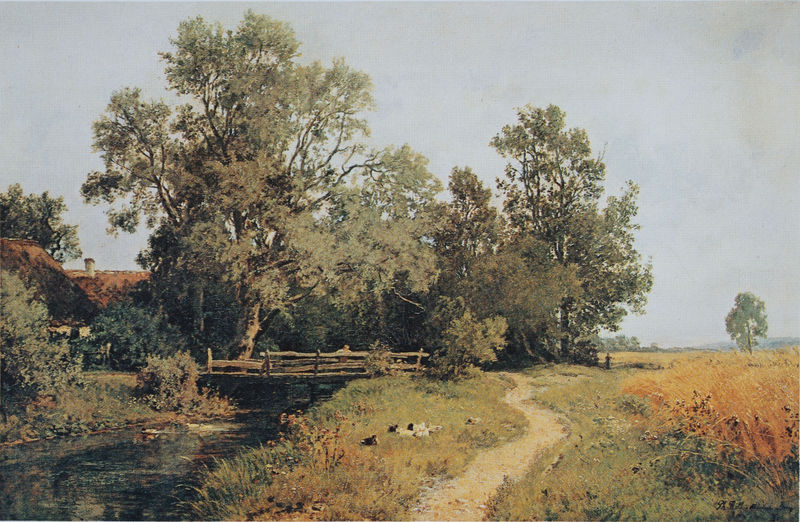
Titel: Brücke bei Gern
Künstler: Philipp Röth
Standort: Dachau
Institution: Schloss Haimhausen, Gemälde-Cabinett-Unger
Schlagwörter: baum, blau, blätter, himmel, laub, mann, schatten, wasser, wolken, bäume, fluss, grün, landschaft, menschen, ufer, äste, braun, holz, licht, orange, strasse, dach, gebäude, gras, haus, hund, rot, tiere, weg, wiese, wolke, mensch, signatur, ast, bach, feld, felder, horizont, häuser, natur, brücke, büsche, gewässer, pfad, sträucher, person, kamin, kamine, schornstein, hellblau, sommer, wellen, ente, naturalismus, feldweg, getreide, mittag, warm, weizen, dächer, tag, bauernhof, hof, enten, idylle, böschung, steg, turner, geländer, frühling, kornfeld, idyll, sonntag, rinde, gehöft, reif, holzbrücke, brückenzaun, dorfweg, horitont, weizenfeld